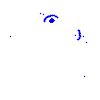
Particle: electron